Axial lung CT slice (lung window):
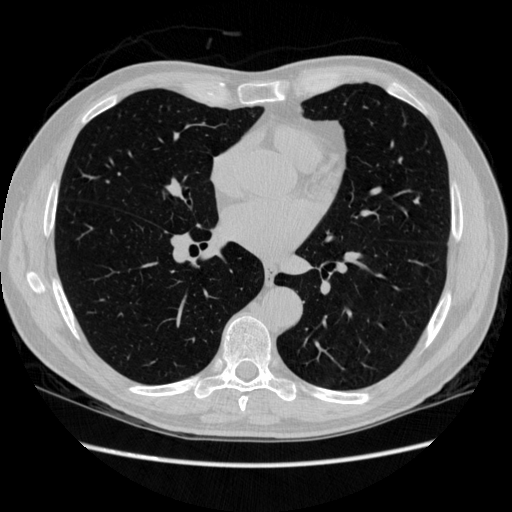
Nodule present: no